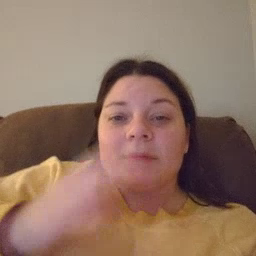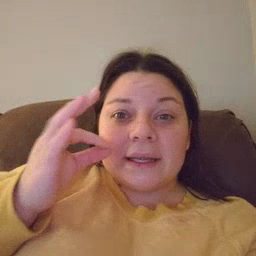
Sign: kitty